Question: the below linq query shows me all the result set, instead of filtering it with where clause premalink.PremalinkID == id???
'''
lstpremalink = dalpremalink.GetUserNewsFeed(UserID);
var premalinkid = (from p in lstpremalink select p.PremalinkID).Distinct();
foreach (Int64 id in premalinkid)
{
lstprema = (from premalinktags in lstpremalink
where premalinktags.PremalinkID == id
select premalinktags).ToList();
}
'''
lstprema shows all the result set below

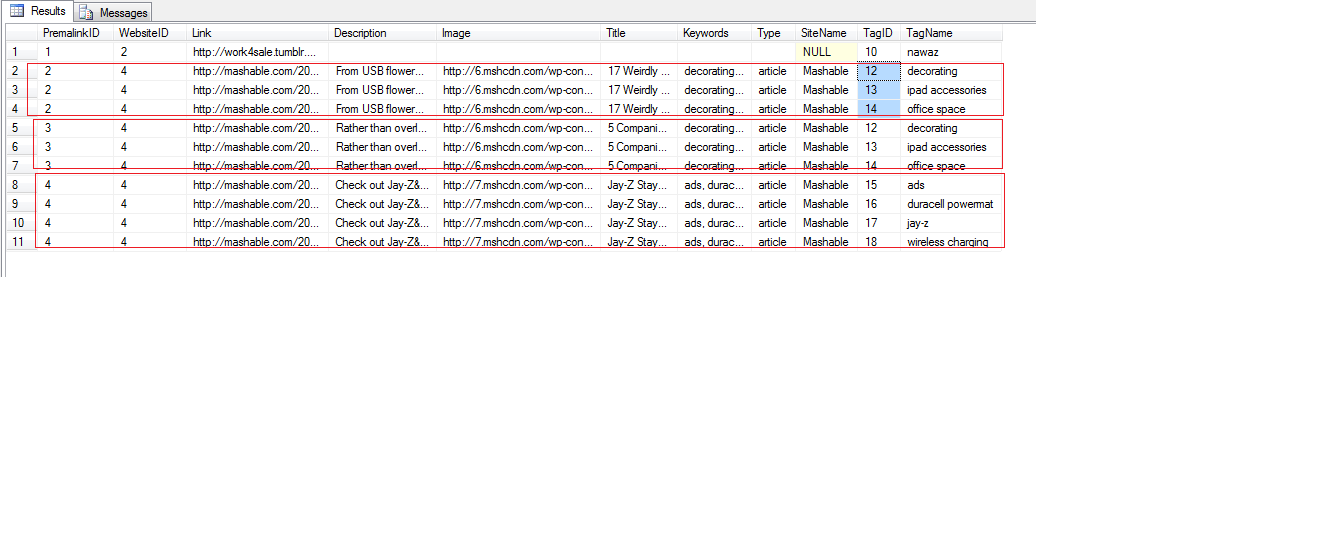
Answer: '''
lstprema = (from premalinktags in lstpremalink
where premalink.PremalinkID == id select premalinktags).ToList();
'''
You iterate by 'premalinktags' but your 'where' clause does not contain that variable! Shouldn't it be 'premalinktags.PremalinkID == id' instead?